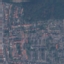
Label: Residential